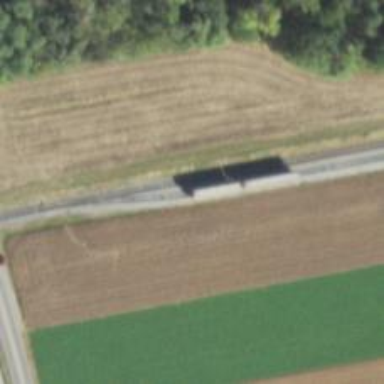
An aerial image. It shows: Preserved rail siding.